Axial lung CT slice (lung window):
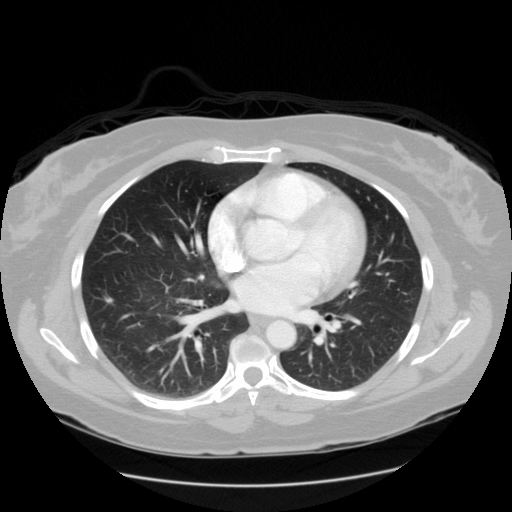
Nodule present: no